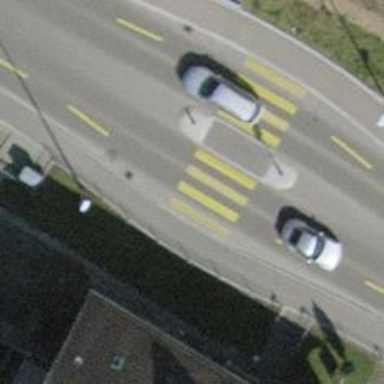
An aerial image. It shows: Uncontrolled zebra crossing with pedestrian island.